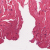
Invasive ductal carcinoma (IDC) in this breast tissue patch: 0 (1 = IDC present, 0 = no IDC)